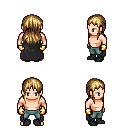
a pixel art fantasy rpg character, male body template, human, light skin, black cape, teal pants, blonde unkempt hairstyle, gold gloves, black shoes, four views (front, back, left, right), 2x2 character sprite sheet, small pixel art, hard edges, no anti-aliasing